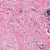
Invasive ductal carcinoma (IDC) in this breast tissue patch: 0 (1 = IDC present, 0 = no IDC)